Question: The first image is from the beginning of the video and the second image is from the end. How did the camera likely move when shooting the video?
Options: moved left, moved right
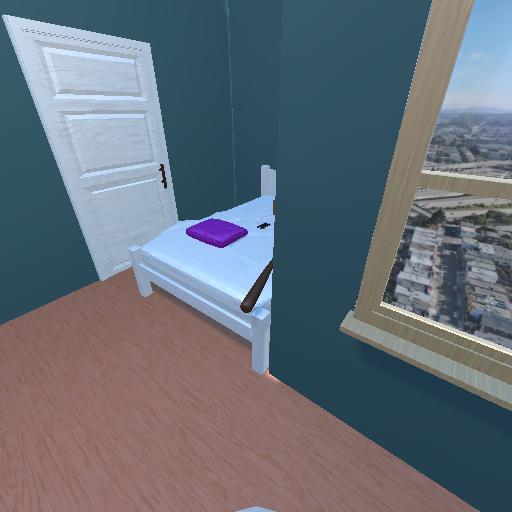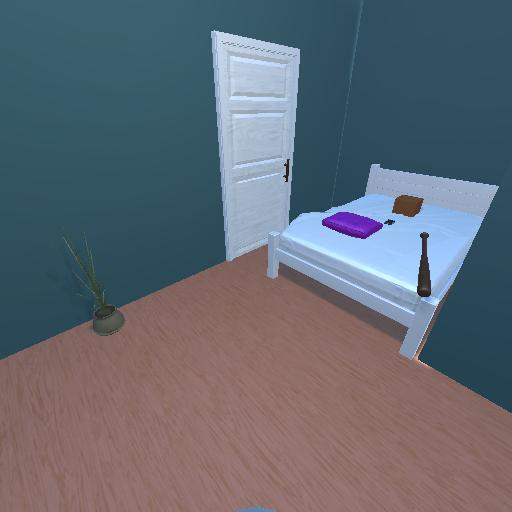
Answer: moved left